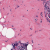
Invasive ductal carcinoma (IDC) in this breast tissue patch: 0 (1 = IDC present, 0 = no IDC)